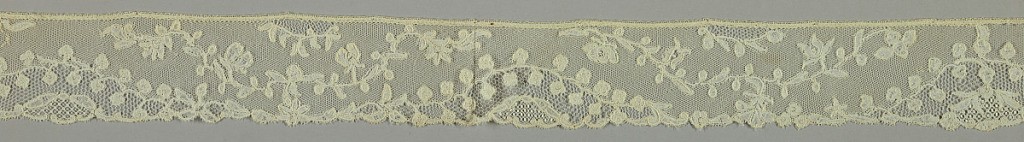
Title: Border
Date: late 19th century
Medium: Technique: bobbin lace
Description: Bobbin lace border, flowering plants; late 19th century Brussels